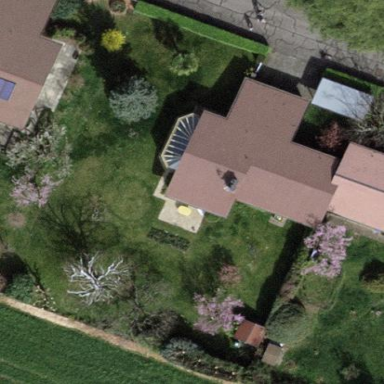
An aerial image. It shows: Garden enclosed by fence.